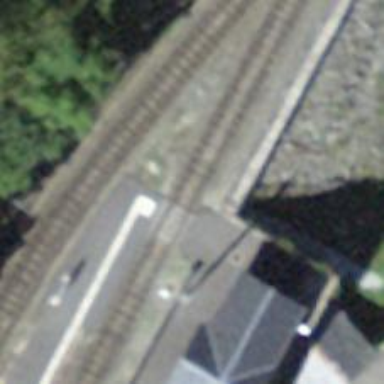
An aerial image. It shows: Narrow gauge railway with electrified contact lines.